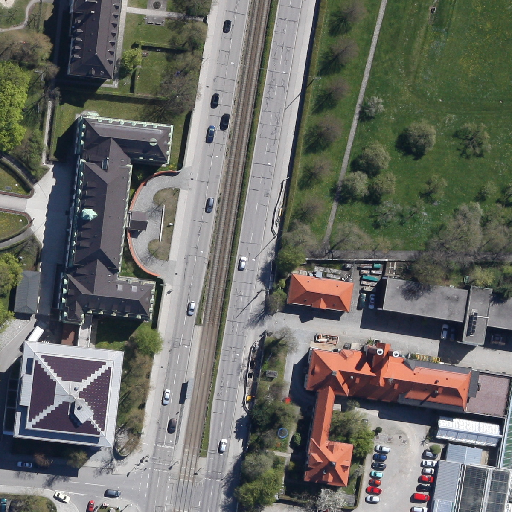
Referring expression: impervious surface